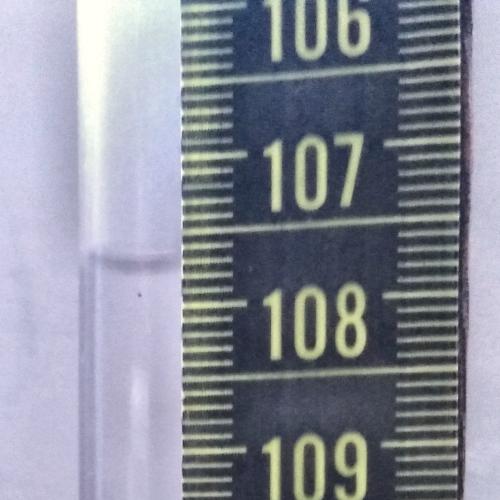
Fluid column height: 107.7 cm